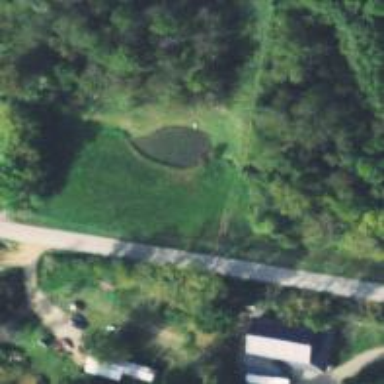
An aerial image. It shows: Driveway that functions as bridge.